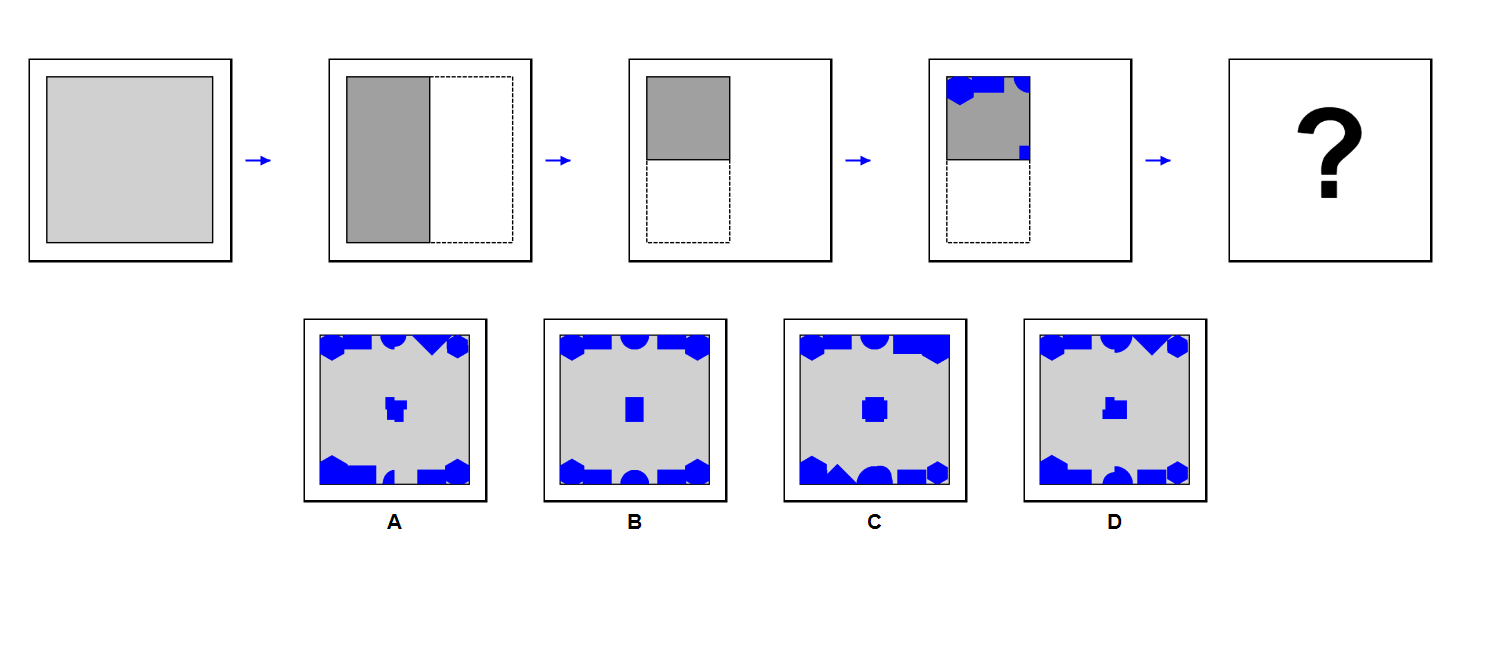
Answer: B